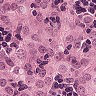
Metastatic tissue present: yes